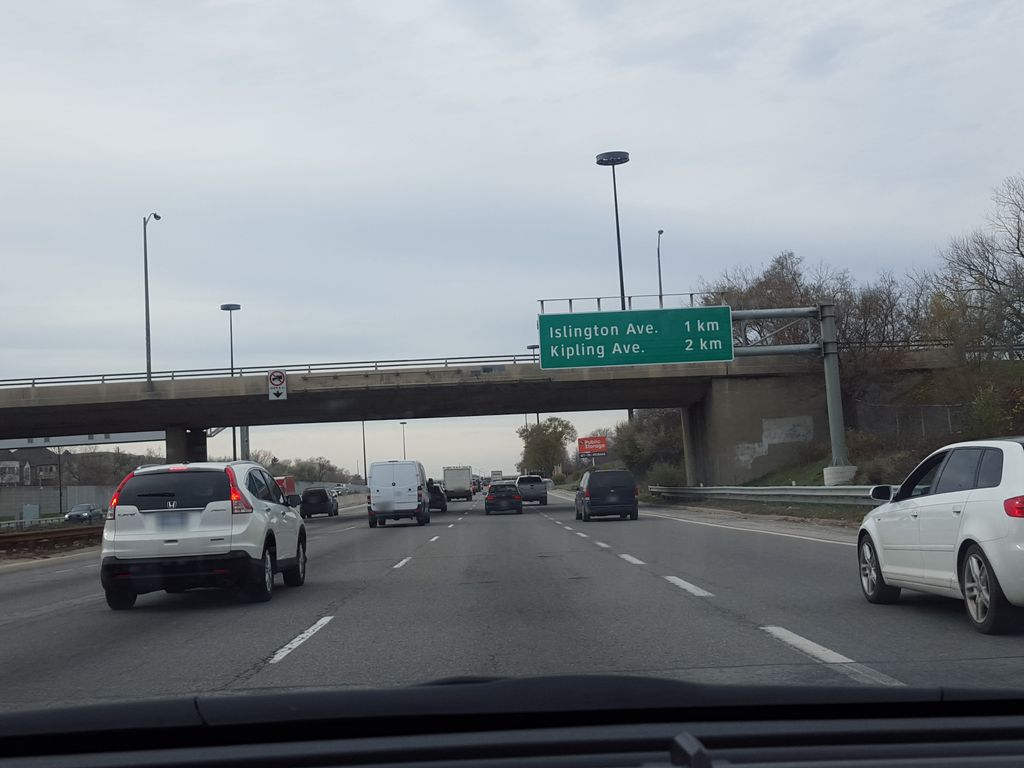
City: toronto